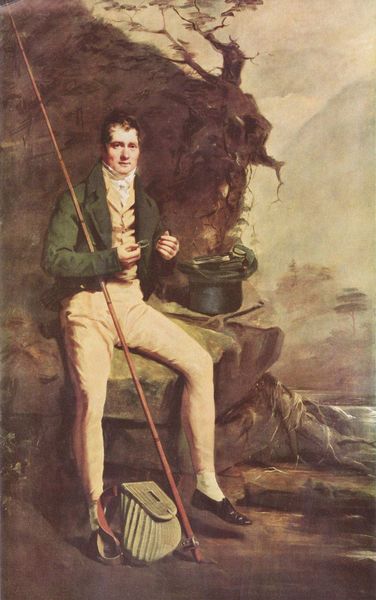
Titel: Porträt des Bryce McMurdo
Künstler: Henry Sir Raeburn
Standort: London
Institution: Tate Gallery
Schlagwörter: baum, berg, blau, dunkel, felsen, gemälde, gestein, hand, himmel, mann, schatten, wasser, weiß, wolken, aquarell, bäume, fluss, gelb, grün, landschaft, menschen, ocker, see, sitzen, ufer, äste, braun, elegant, frankreich, grau, haar, hell, hintergrund, holz, hut, licht, mund, nase, schwarz, blick, beige, hochformat, malerei, rock, zylinder, hemd, hose, jacke, jung, augen, gesicht, mensch, samt, stein, steine, bildnis, herr, hände, portrait, porträt, öl, bach, hügel, natur, strauch, busch, büsche, gehen, sonne, pose, sitzend, stoff, adel, pflanzen, zilinder, direkter blick, england, locken, wald, sack, stock, beine, bein, wellen, ruhen, schuhe, stab, fischer, backen, berge, fels, gebirge, dunst, nebel, tag, pause, rast, bank, fliessen, romantik, frack, sitzt, korb, lack, fein, gehrock, jackett, weste, wandern, wurzel, alpen, moos, brille, angel, bürgertum, beutel, tasche, allegorie, darstellung, jagd, wissenschaftler, ganzfigur, biedermeier, gedeckt, heine, wurzeln, wanderer, wams, forscher, gedeckte farben, edelmann, rucksack, tornister, lackschuhe, träger, rute, baumstumpf, steinbank, angler, angeln, hosenanzug, sturm und drang, naturstudie, hode, angelrute, innehaltend, beinkleider, nobel, msnn, sansculotte, unwirtlich, zeitvertreib, freizeitvergnügen, ruchsack